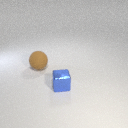
small blue metal cube in front of large brown rubber sphere